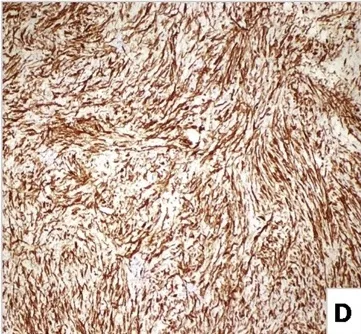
(D) Diffuse positive immunohistochemical staining in cytoplasmic area for smooth muscle actin.
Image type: pathology (immunostaining)